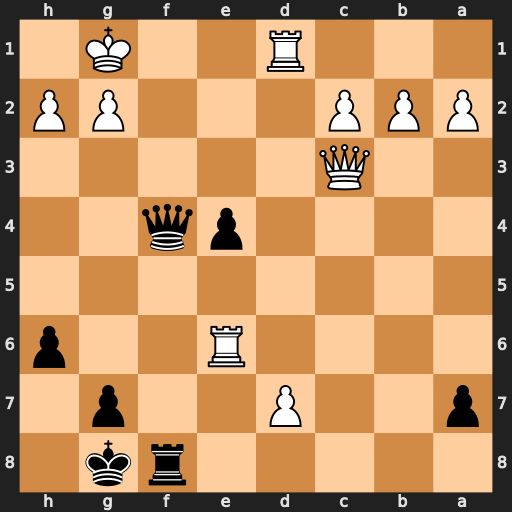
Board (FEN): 5rk1/p2P2p1/4R2p/8/4pq2/2Q5/PPP3PP/3R2K1
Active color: b
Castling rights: -
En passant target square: -
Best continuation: Qf2+ Kh1 Qf1+ Rxf1 Rxf1#